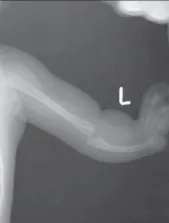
X-ray of bilateral Club hand. Before.
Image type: radiology (x_ray)